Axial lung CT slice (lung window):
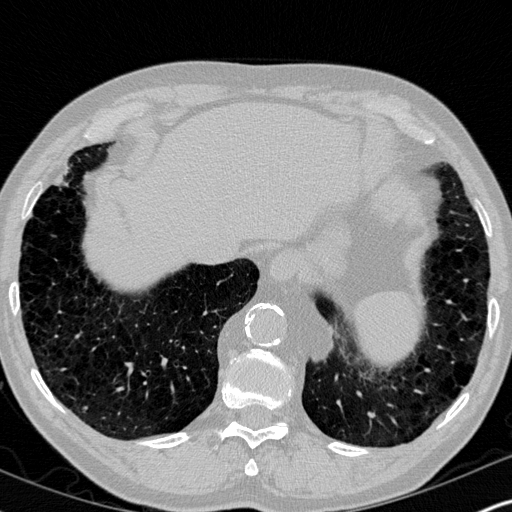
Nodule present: no